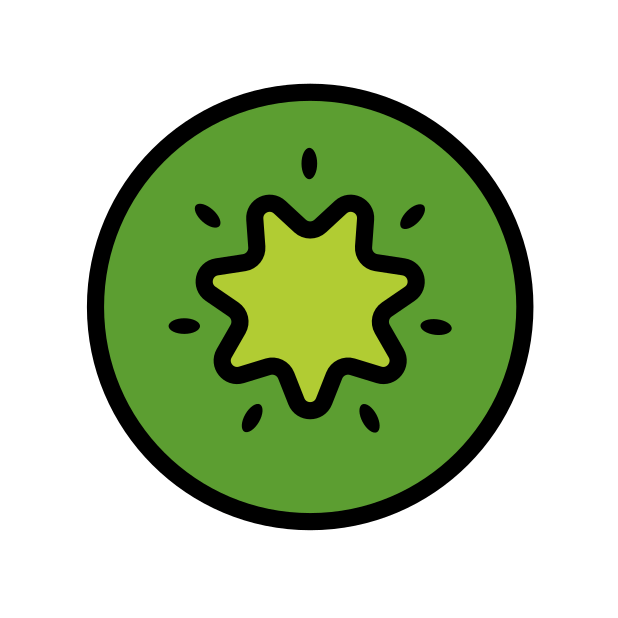
Emoji: 🥝
Name: kiwifruit
Unicode: 0x1f95d